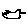
Label: bird